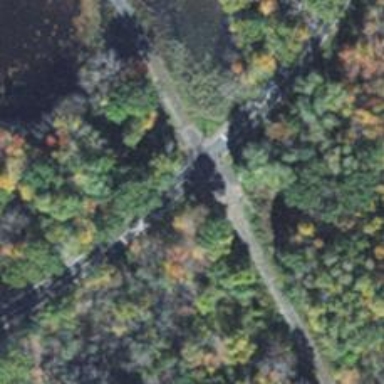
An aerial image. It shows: Level crossing along the railway.